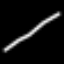
Label: octagon